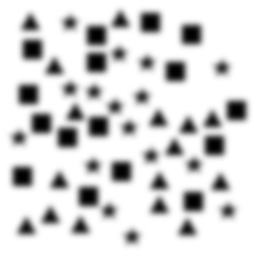
Squares: 16
Triangles: 16
Stars: 16
Total shapes: 48